Question: I have an executable Python script, and I have it to setup to open in a terminal.
'''
#! /usr/bin/env python
def main():
print "Hello World"
if __name__ == "__main__": main( )
'''
Why is logout and [Process Completed] printed after the Hello World. I would like to have the terminal just print "Hello World" even without pwd and exit. Is that possible?

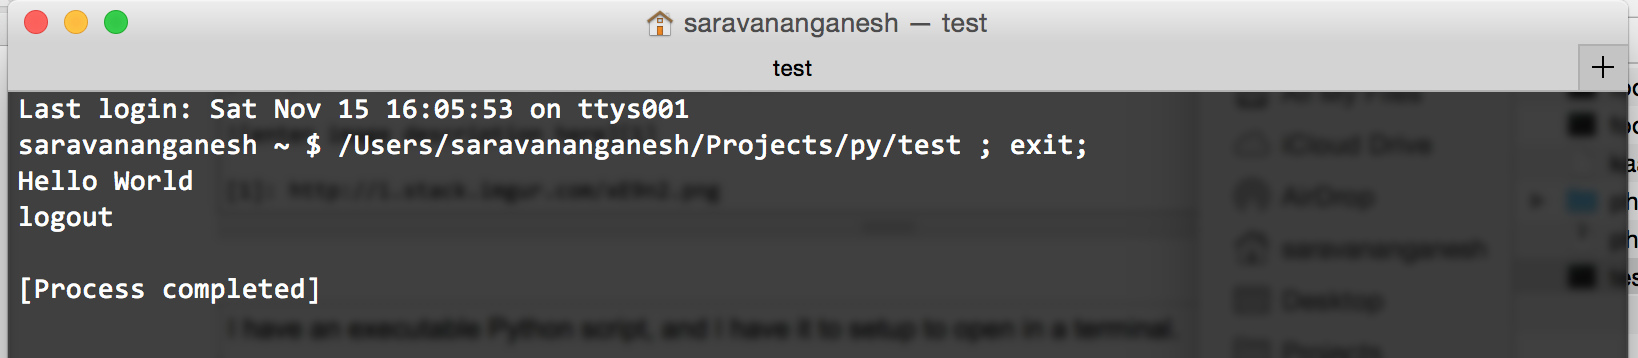
Answer: Mac OS X's Terminal leaves the shell open after exit, by default. Go to Settings > Profiles > [your profile] > Shell and change "When the shell exits:" to "Close if the shell exited cleanly" (or "Close the window", if you prefer).
To leave the shell up without displaying anything, you could call 'raw_input()' at the end of 'main()'. Then pressing Enter will exit. But you still need to change the setting as described above, or the window will print the extra bits you don't want and remain open.